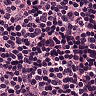
Metastatic tissue present: no